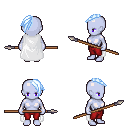
a pixel art fantasy rpg character, female body template, dark elf, purple skin, white cape, red pants, white cyan long mohawk hairstyle, spear, four views (front, back, left, right), 2x2 character sprite sheet, small pixel art, hard edges, no anti-aliasing